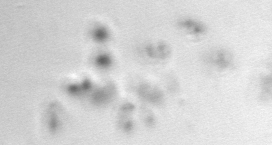
Label: Phaeocystis